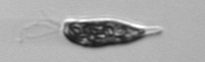
Label: Euglena